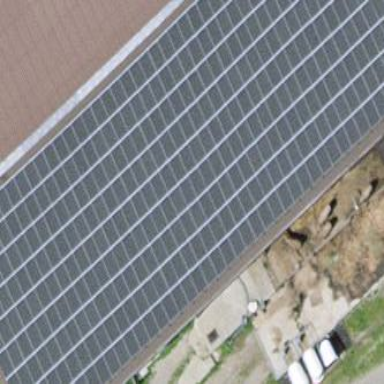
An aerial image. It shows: Solar power generator.